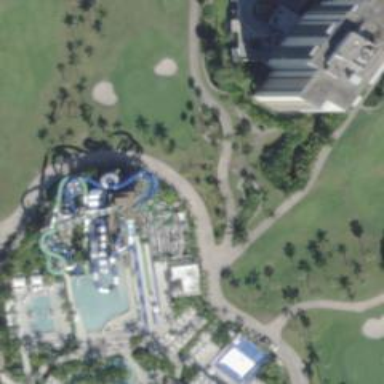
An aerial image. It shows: Water slide attraction.